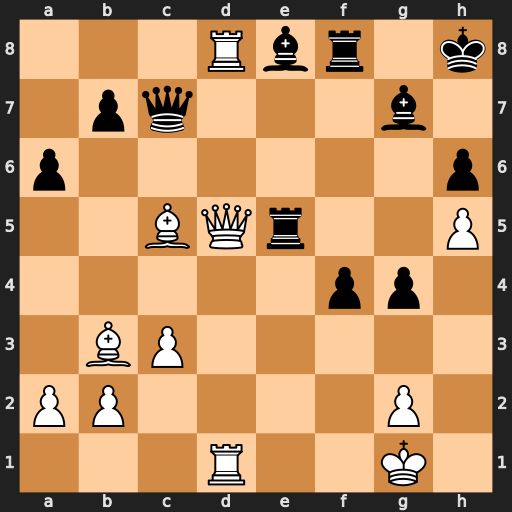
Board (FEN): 3Rbr1k/1pq3b1/p6p/2BQr2P/5pp1/1BP5/PP4P1/3R2K1
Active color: w
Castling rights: -
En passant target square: -
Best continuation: Bxf8 Rxd5 R1xd5 Qb6+ Kf1